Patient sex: F
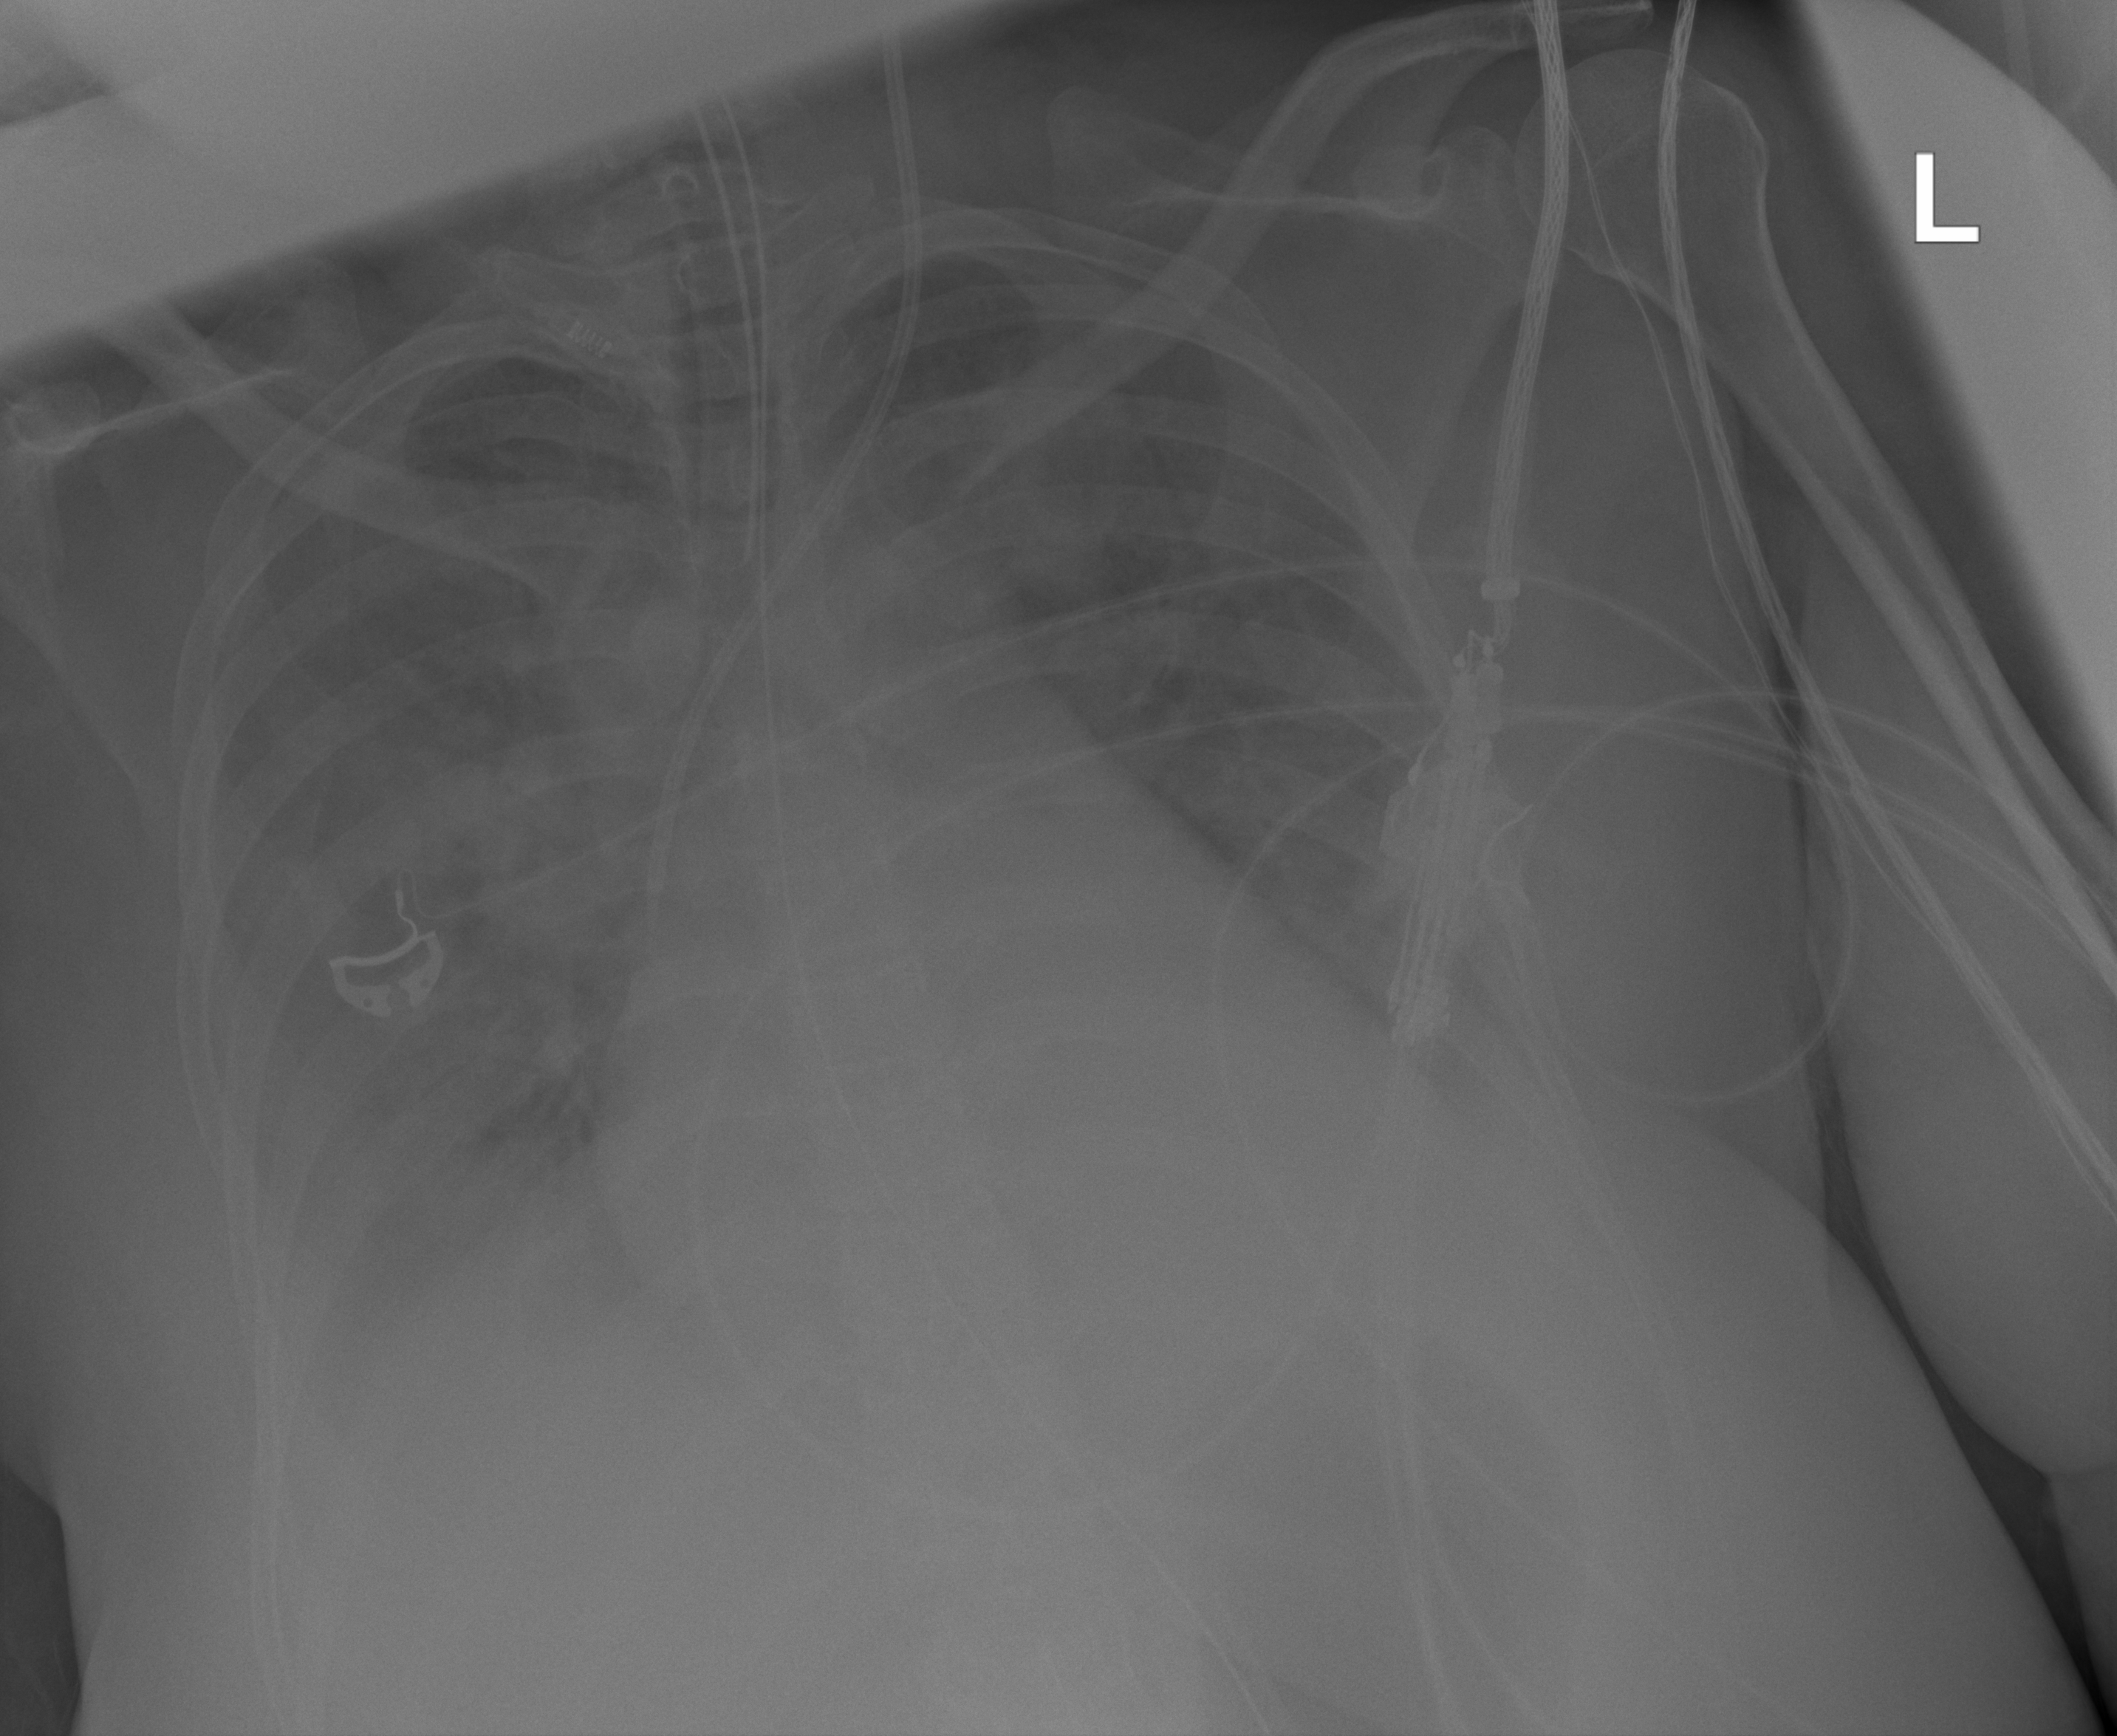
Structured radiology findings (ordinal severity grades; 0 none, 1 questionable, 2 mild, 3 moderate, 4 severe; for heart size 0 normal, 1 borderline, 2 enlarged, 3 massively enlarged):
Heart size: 2
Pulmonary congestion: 0
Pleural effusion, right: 2
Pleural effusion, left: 2
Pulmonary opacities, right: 3
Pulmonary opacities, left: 2
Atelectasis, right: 2
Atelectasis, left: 2